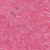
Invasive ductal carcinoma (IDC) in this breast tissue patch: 0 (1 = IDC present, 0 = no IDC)